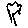
Label: tree